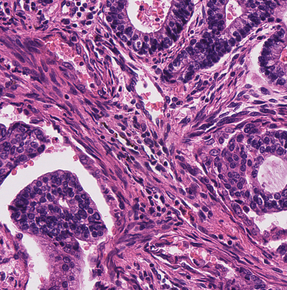
Tumor epithelial tissue: yes
Tumor-associated stroma tissue: yes
Normal tissue: no